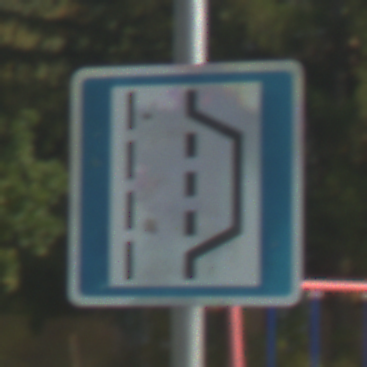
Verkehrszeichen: NothalteUndPannenbucht
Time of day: MorningAfternoon
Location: Outdoor (Suburban)
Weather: PartlyCloudy
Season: NotSpecified
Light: Natural